Field crop: maize
Growth stage: 2
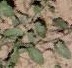
Species: convolvulus